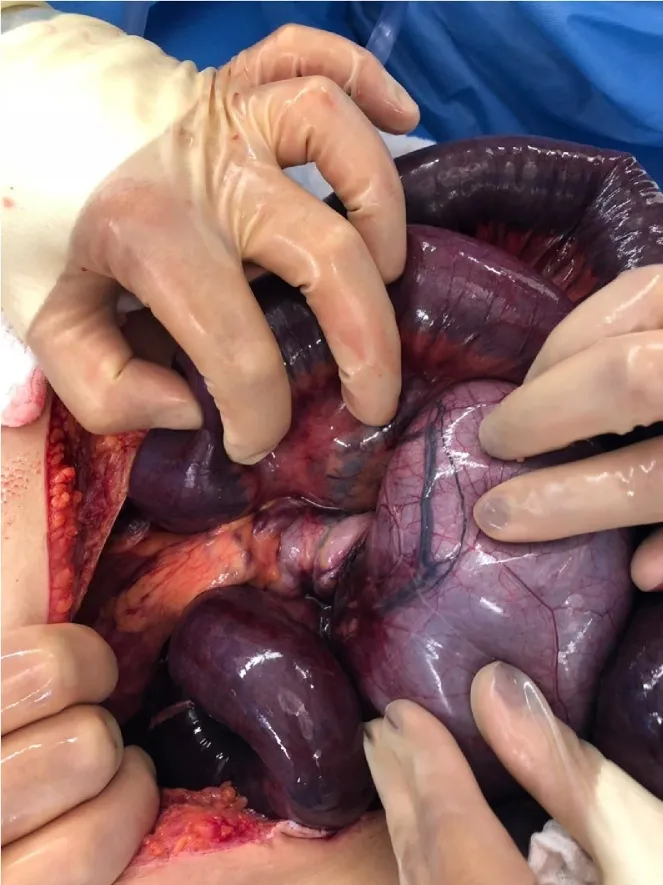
Rotation of the mesentery over Ladd bands resulting in volvulus.
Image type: medical_photograph (other_medical_photograph)